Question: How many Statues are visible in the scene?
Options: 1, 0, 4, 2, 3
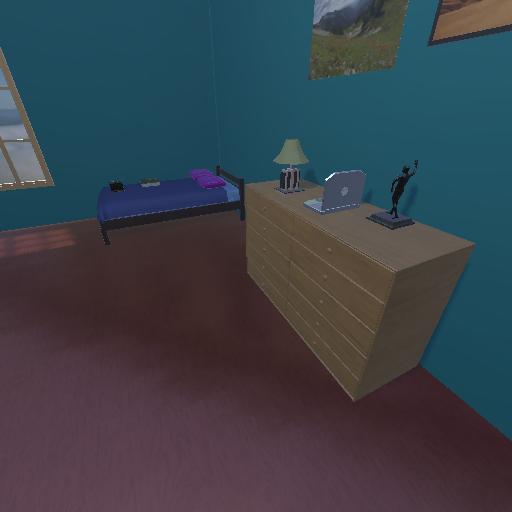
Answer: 1